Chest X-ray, PA view. Patient: 26 years old, sex M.
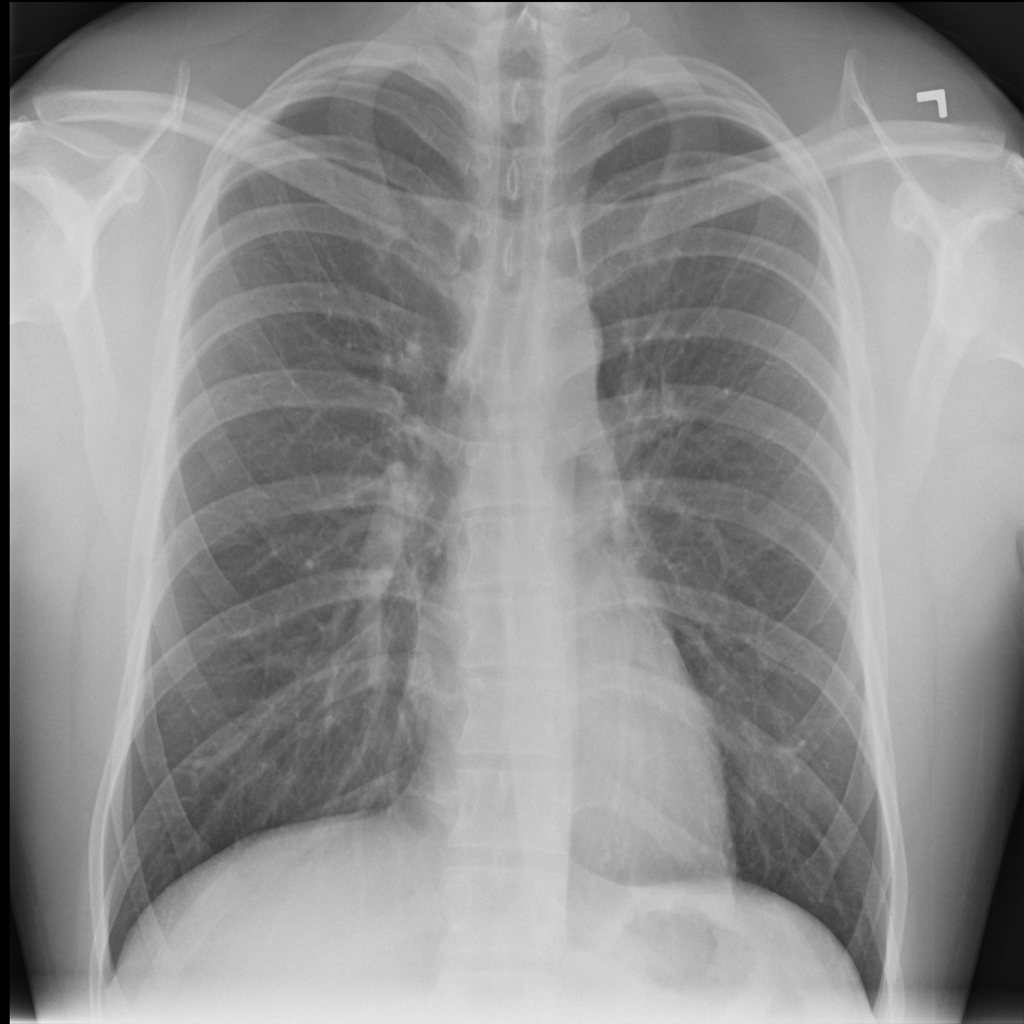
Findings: No Finding